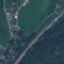
Land use / land cover: Highway